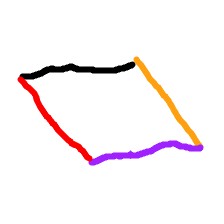
Shape: parallelogram